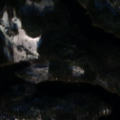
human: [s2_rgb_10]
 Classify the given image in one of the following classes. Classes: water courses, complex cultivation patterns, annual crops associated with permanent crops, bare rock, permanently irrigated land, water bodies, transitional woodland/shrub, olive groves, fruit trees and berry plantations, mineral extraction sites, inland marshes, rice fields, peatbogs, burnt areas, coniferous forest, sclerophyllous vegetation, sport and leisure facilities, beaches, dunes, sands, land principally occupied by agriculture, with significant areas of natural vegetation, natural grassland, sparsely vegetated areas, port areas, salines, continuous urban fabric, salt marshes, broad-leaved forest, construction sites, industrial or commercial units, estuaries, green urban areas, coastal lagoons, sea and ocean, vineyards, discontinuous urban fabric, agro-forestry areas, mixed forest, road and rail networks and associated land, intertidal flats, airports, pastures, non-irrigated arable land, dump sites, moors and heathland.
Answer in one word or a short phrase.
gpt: coniferous forest, mixed forest, water bodies